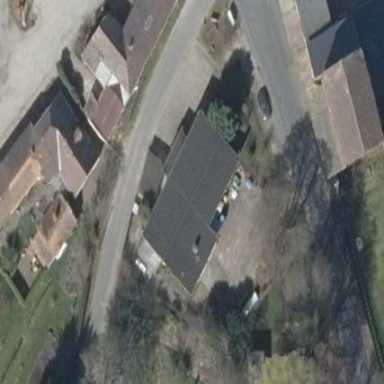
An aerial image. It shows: Simple and straightforward house.